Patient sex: F
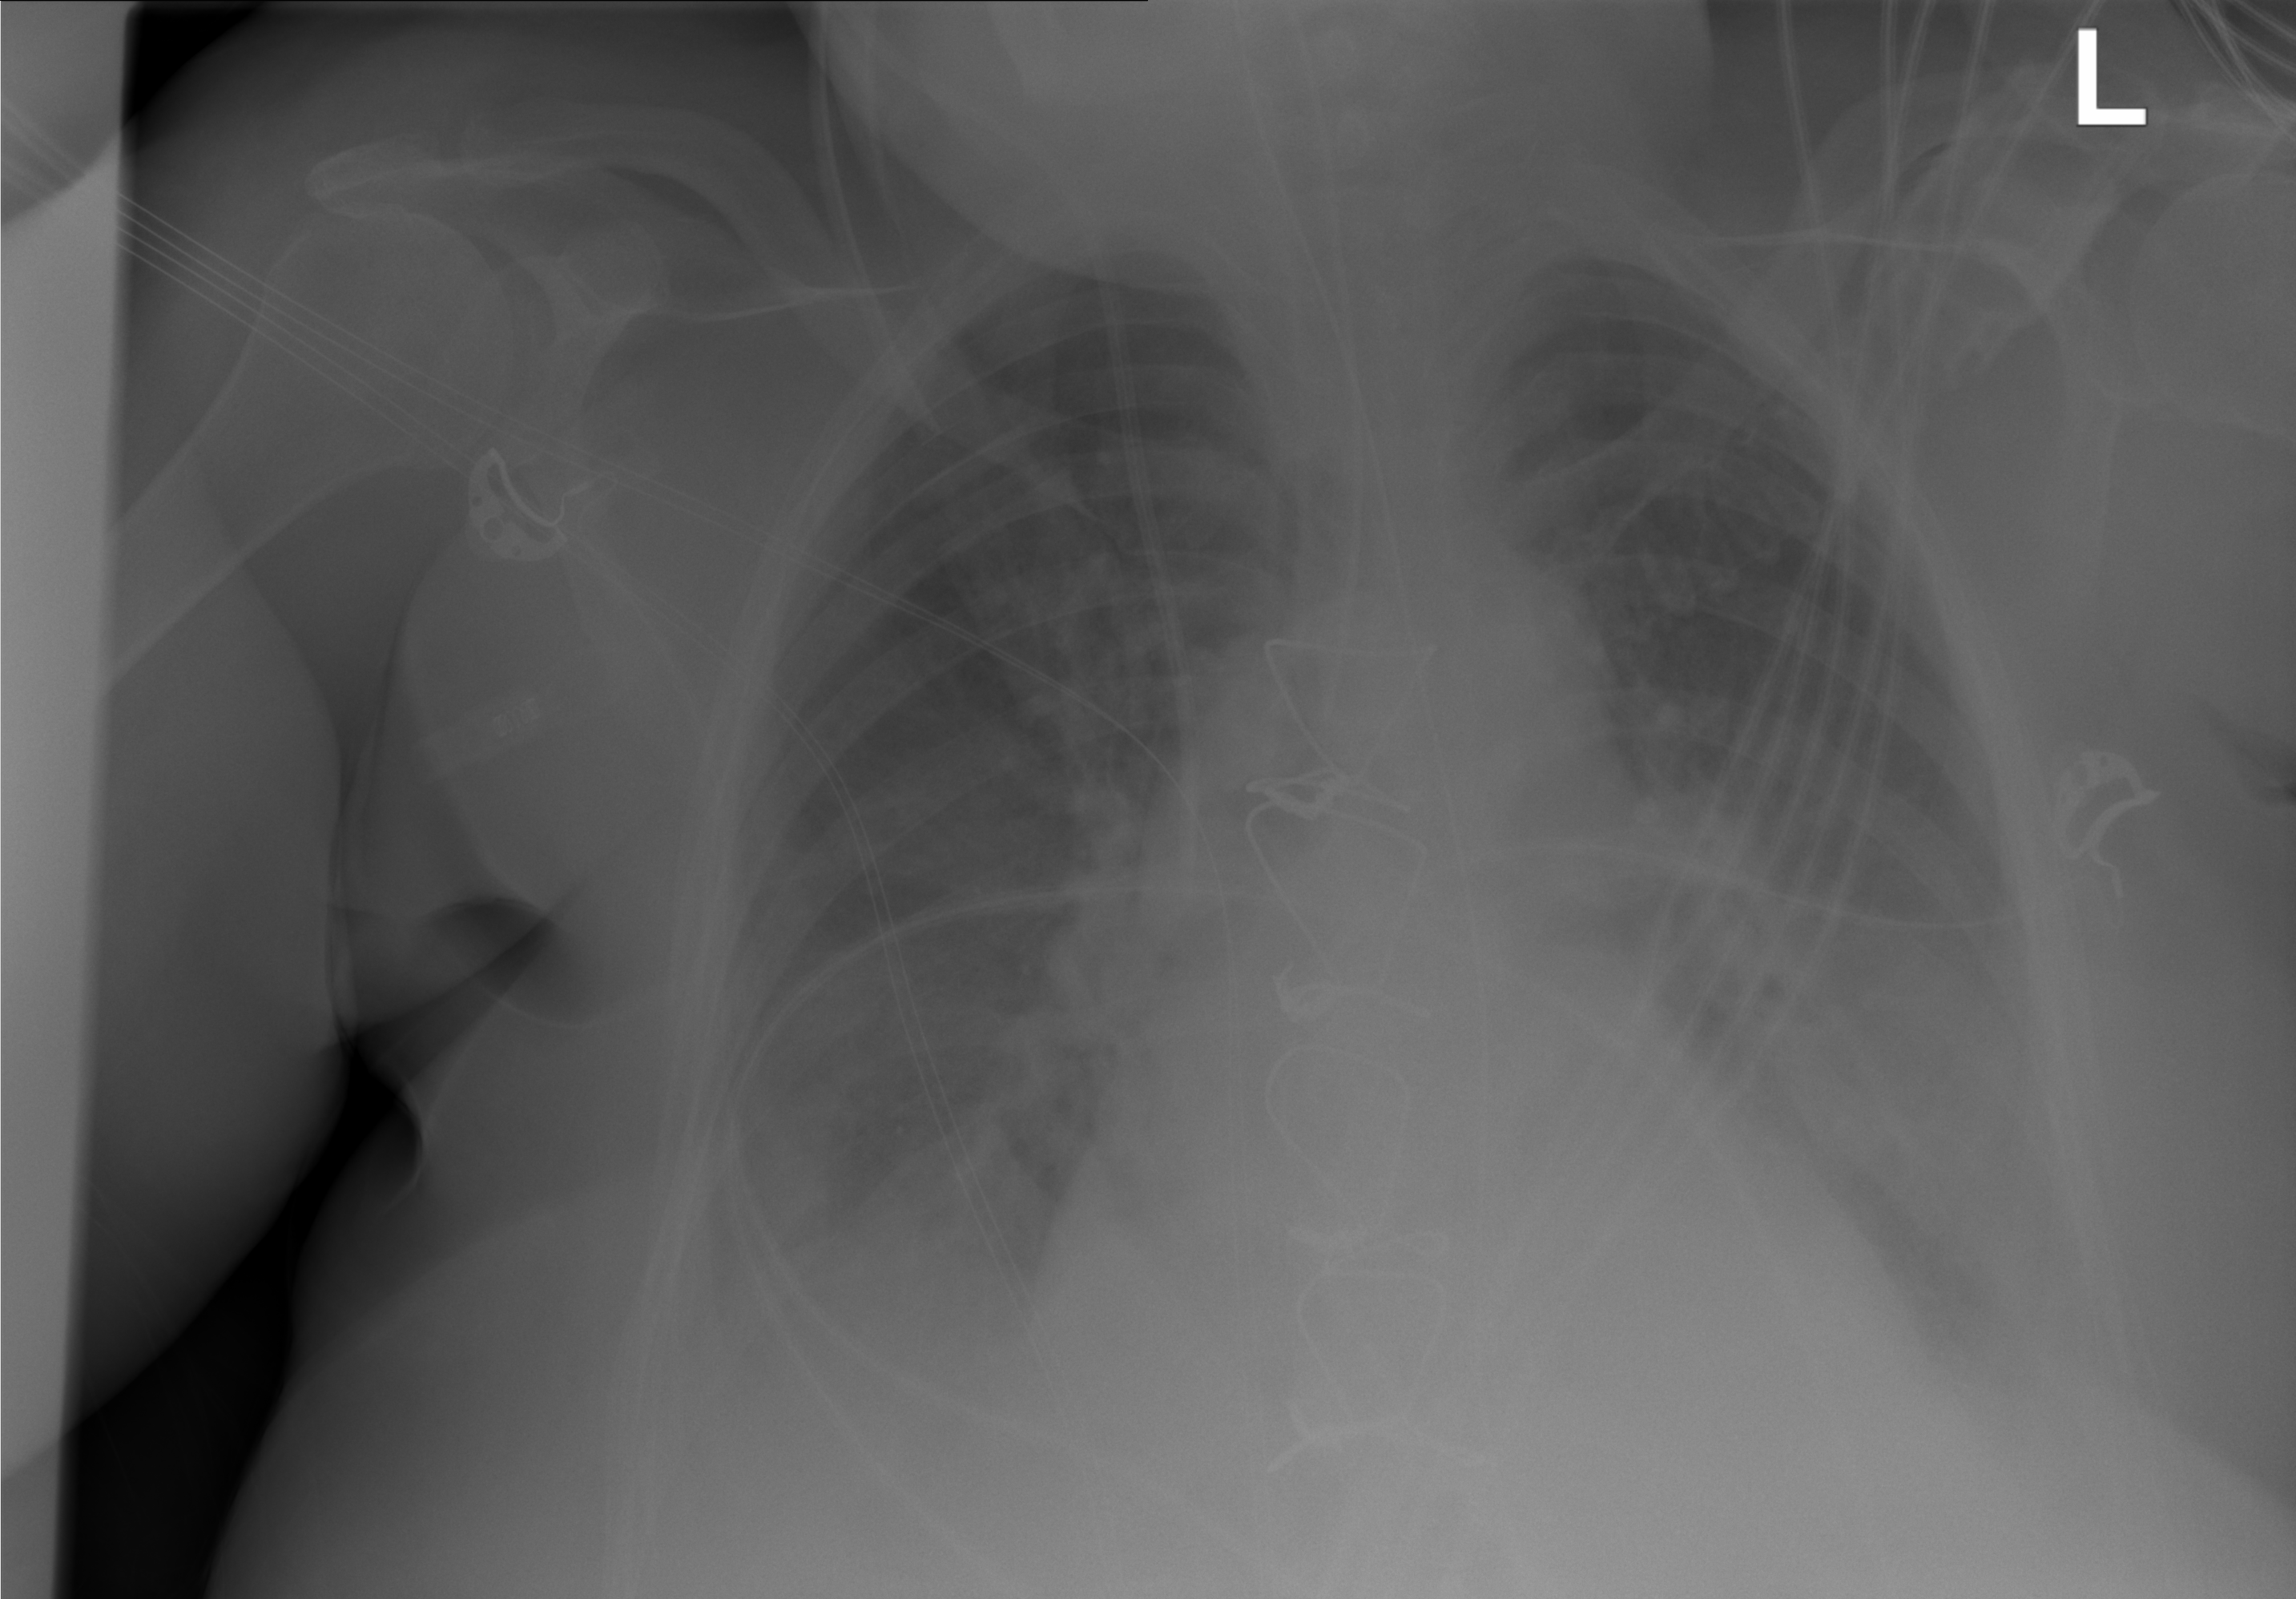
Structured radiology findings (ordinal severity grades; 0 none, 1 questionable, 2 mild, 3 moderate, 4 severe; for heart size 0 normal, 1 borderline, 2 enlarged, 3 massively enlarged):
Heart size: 2
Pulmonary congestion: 1
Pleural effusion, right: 2
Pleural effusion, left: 2
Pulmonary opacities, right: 0
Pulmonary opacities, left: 2
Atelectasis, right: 2
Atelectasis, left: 2